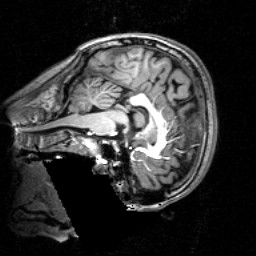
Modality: T1w
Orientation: sagittal
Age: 37
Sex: male